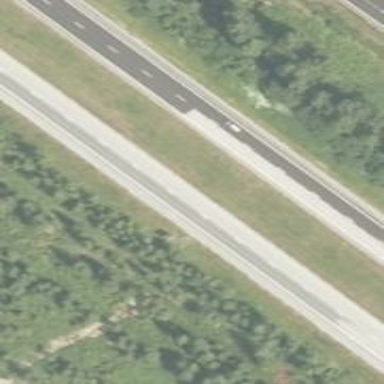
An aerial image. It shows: Asphalt motorway.